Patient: sex M, age 68
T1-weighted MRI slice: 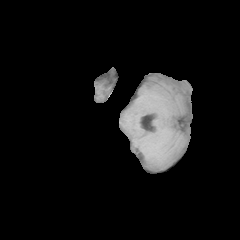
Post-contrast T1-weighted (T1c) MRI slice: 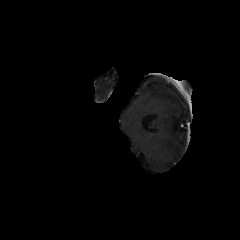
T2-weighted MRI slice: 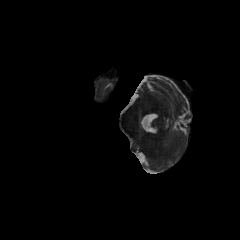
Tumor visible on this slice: no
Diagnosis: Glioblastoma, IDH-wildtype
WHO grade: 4